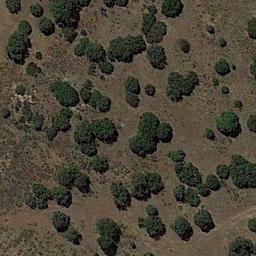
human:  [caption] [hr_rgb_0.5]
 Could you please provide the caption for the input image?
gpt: The chaparral is consist of some green bushes on the desert .

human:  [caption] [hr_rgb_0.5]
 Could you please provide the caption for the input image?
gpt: Many traces of cars driving in this desert can be seen .

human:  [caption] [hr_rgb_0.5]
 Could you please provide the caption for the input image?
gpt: Some disconnected green chaparrals grow on the wasteland .

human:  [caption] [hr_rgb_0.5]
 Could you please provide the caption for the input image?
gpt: Chaparral is evenly distributed on the sand .

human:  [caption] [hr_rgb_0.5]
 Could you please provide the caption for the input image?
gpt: The chaparral is not evenly distributed .